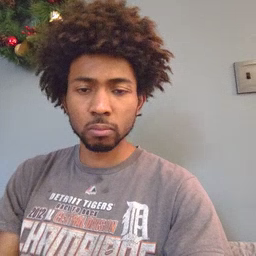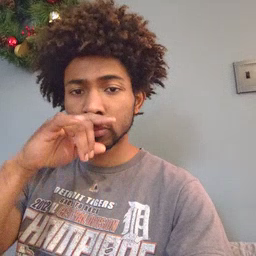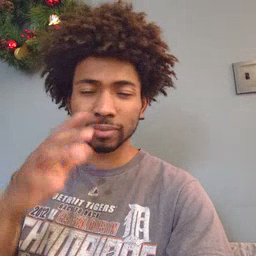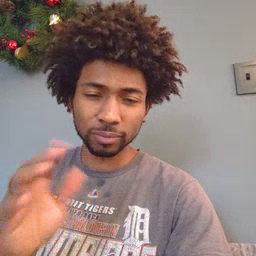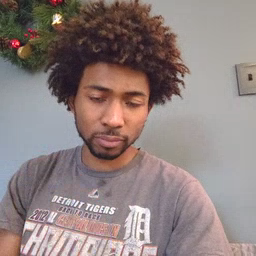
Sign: noisy